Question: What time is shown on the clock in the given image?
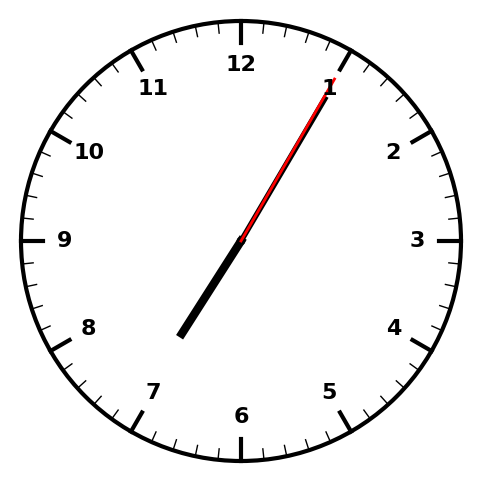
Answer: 07:05:05